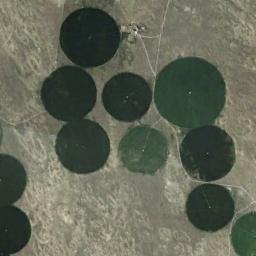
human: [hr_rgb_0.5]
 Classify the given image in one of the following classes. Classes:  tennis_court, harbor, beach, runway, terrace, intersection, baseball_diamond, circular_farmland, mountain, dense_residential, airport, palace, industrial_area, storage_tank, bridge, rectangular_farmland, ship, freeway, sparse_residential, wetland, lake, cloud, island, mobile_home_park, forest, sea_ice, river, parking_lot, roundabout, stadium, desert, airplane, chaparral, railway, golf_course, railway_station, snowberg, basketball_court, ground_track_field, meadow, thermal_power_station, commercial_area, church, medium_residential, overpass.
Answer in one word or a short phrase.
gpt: circular_farmland